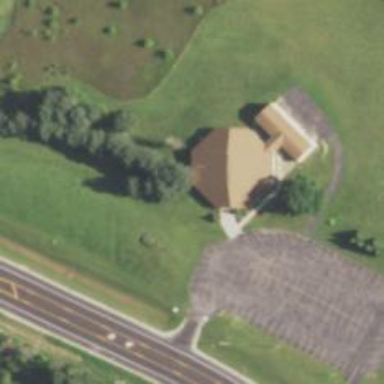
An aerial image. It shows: Place of worship.